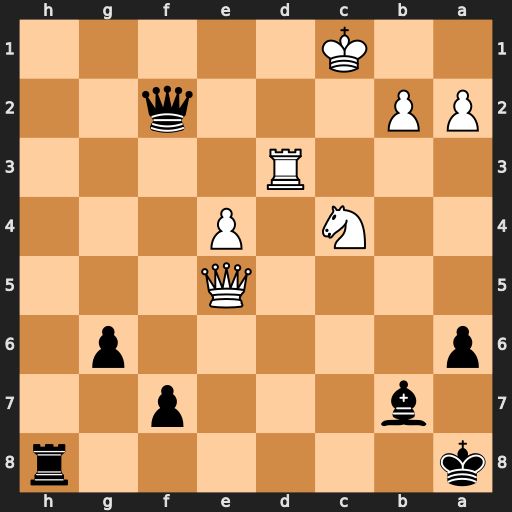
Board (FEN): k6r/1b3p2/p5p1/4Q3/2N1P3/3R4/PP3q2/2K5
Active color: b
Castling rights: -
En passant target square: -
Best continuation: Rh1+ Rd1 Rxd1+ Kxd1 Qf1+ Kd2 Qxc4